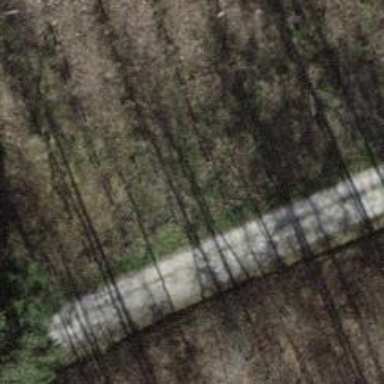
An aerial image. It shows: Track with grade 2 tracktype.